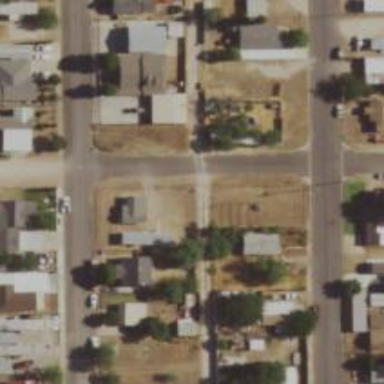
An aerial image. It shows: Alleyway designated as service road.